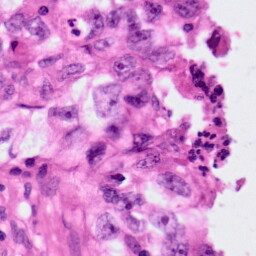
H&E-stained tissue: Lung